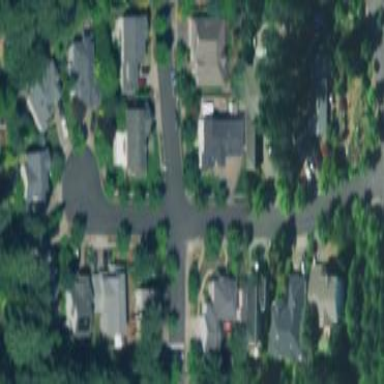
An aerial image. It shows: Residential area composed of single-family homes.